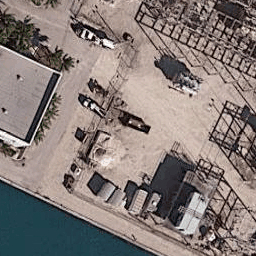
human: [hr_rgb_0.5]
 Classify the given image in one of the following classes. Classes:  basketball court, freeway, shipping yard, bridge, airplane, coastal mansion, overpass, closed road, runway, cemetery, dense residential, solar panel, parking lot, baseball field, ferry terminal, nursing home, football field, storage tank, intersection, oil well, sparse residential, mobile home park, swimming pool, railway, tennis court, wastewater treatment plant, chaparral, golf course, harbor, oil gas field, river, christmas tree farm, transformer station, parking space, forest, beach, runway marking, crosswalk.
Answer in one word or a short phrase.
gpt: transformer station